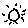
Label: sun